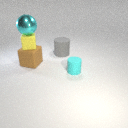
large brown rubber cube below large cyan metal sphere